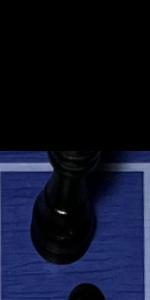
Label: Rook_Black